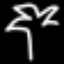
Label: palm tree